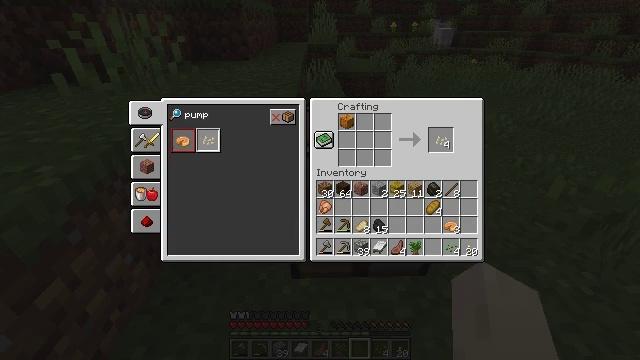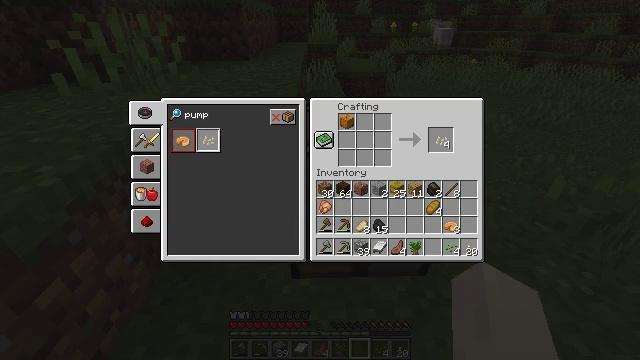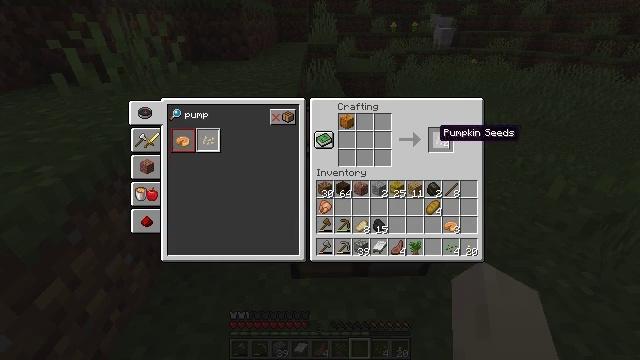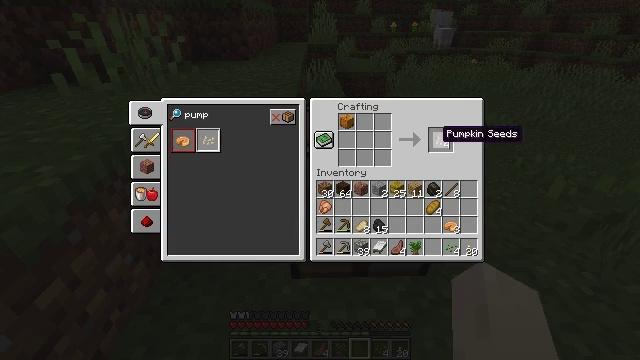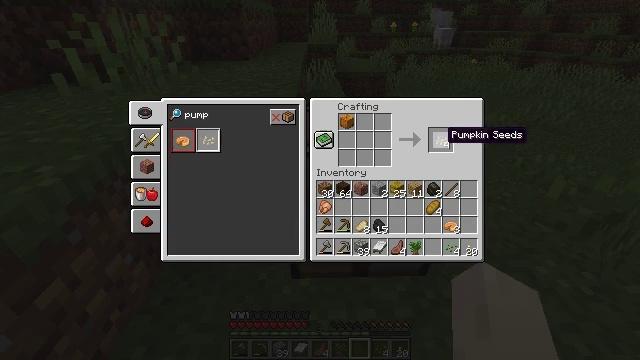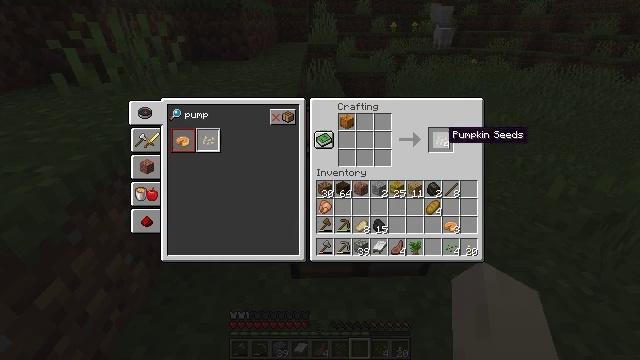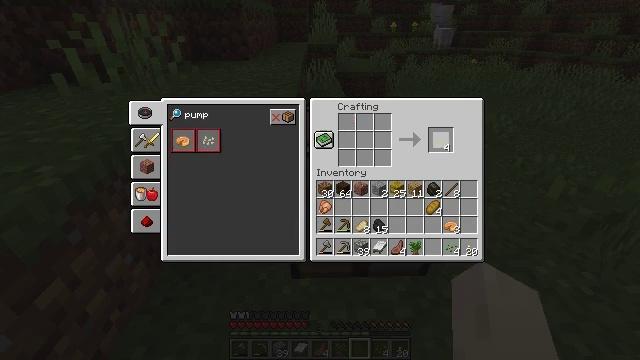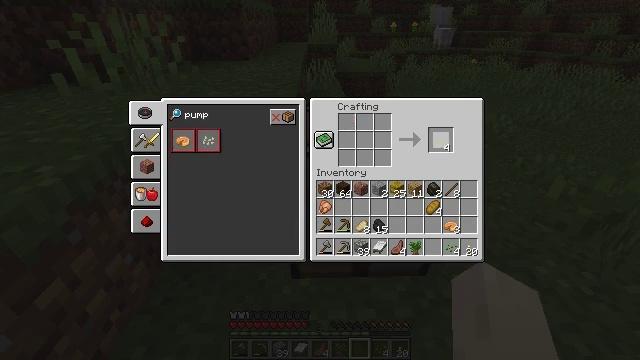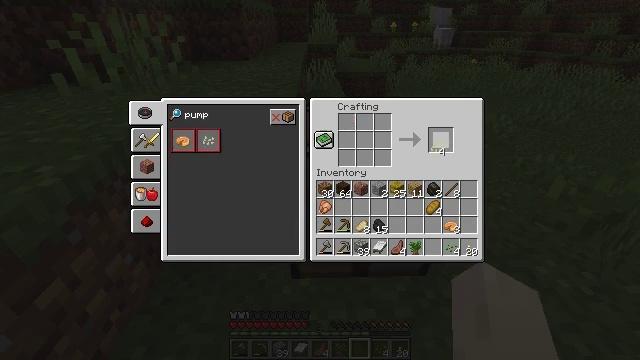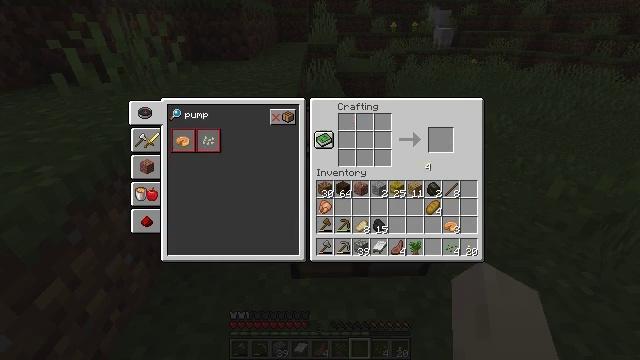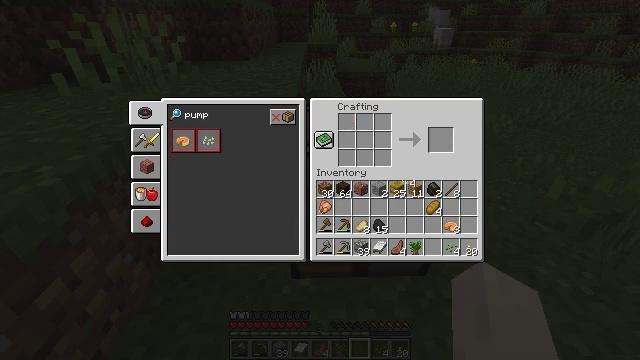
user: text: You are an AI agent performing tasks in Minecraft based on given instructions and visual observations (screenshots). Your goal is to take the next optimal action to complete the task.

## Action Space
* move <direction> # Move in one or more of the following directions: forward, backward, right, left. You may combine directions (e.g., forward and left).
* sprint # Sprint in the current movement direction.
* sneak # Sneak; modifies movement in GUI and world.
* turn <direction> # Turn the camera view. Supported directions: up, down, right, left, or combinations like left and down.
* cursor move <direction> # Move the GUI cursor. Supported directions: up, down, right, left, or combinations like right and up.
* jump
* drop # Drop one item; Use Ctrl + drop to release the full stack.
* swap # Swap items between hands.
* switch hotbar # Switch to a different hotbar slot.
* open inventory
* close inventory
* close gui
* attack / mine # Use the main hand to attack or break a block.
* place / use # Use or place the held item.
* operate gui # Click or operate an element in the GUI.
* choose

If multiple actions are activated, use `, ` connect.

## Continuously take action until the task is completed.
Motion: motion action
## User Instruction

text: Open the crafting table and convert a pumpkin to pumpkin seeds.
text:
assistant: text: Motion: cursor move right
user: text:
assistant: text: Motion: no_op
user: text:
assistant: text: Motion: no_op
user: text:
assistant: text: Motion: no_op
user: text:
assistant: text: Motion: no_op
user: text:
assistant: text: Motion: operate gui
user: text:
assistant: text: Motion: operate gui
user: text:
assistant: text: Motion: operate gui
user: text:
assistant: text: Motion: cursor move left and down
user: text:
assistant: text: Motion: cursor move left and down
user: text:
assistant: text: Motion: no_op